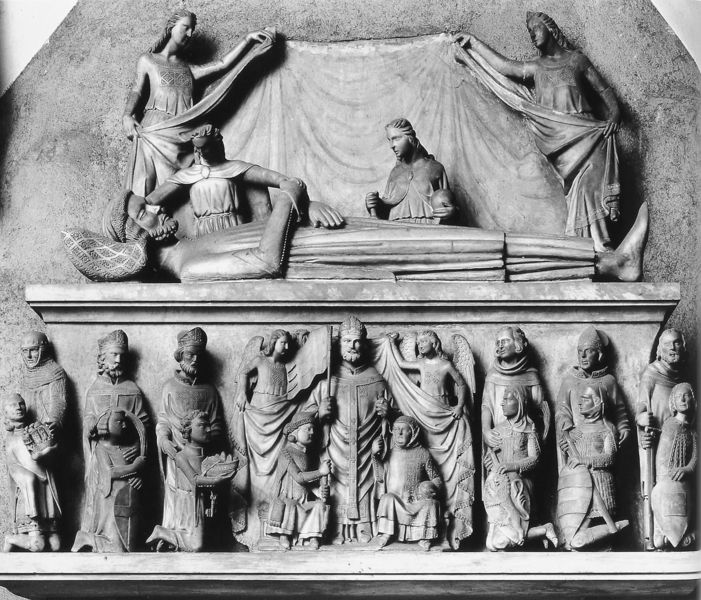
Titel: Grabmal des Azzone Visconti
Künstler: Giovanni di Balduccio
Standort: Mailand, S. Gottardo (EU - I)
Schlagwörter: gruppe, mann, umhang, frauen, menschen, tuch, ornament, alt, bart, mütze, leiche, stein, tod, toter, vorhang, kirche, krone, engel, skulptur, statue, relief, liegen, fahne, bischof, gefolge, kissen, papst, soldaten, bildhauerei, plastik, fotografie, spange, schnalle, schild, glaube, weinen, schwert, knien, herrscher, kunst, ritter, wappen, beerdigung, begräbnis, sarg, christus, grab, jesus, leichnam, sterben, hilfe, mittelalter, krieger, mitra, könige, heilige, bau, grablegung, grabmal, sarkophag, geschenke, apostel, gaben, beigaben, spender, kettenhaube, hochmittlelater